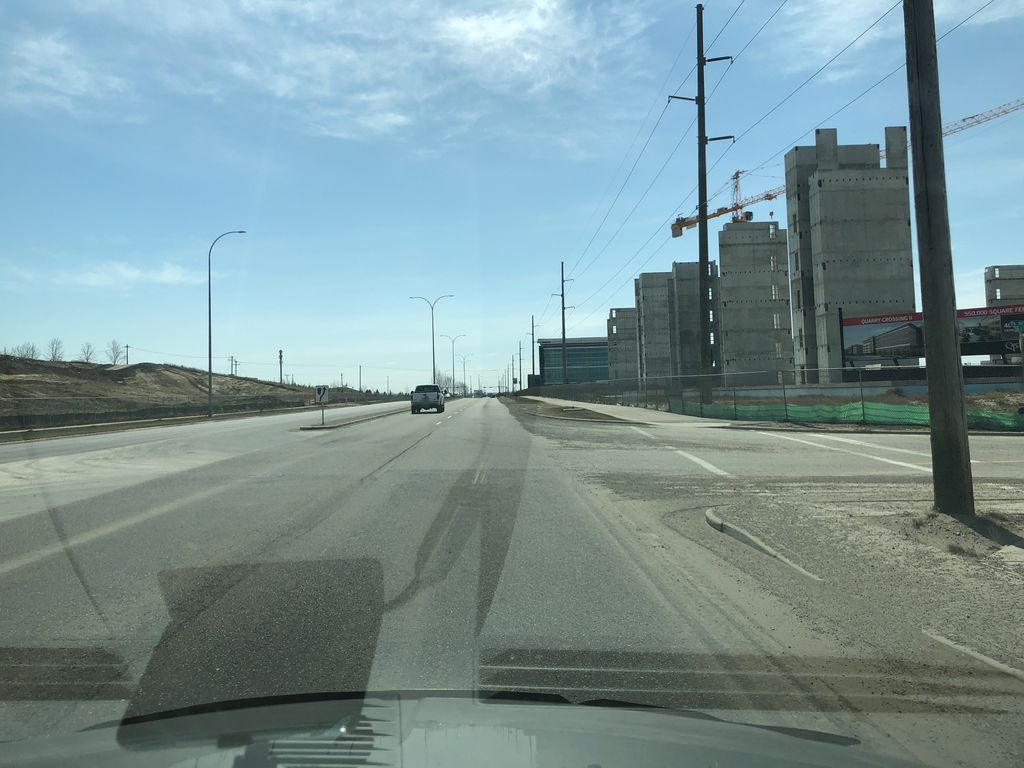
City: calgary